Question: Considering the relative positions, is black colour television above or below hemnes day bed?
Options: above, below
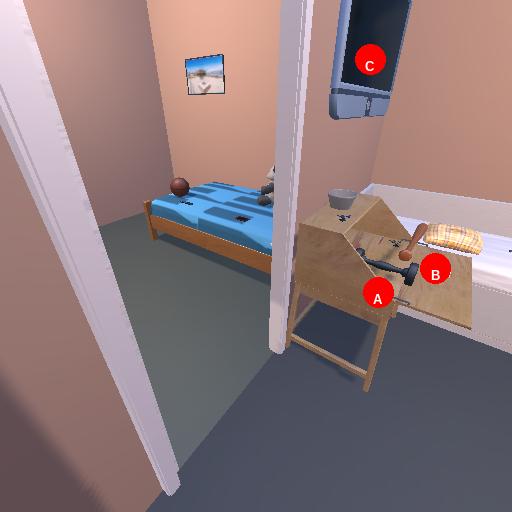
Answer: above